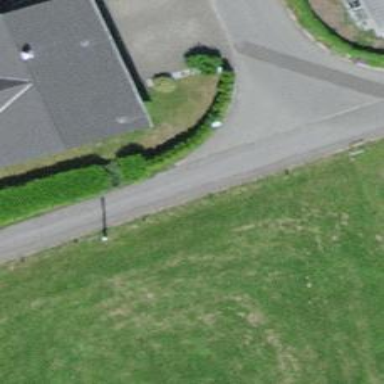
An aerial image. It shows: Hedge acting as barrier.